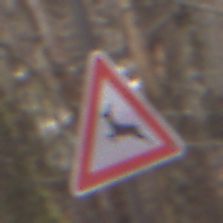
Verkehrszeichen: WildwechselRechts
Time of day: Midday
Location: Outdoor (Nature)
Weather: Overcast
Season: Autumn
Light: Natural